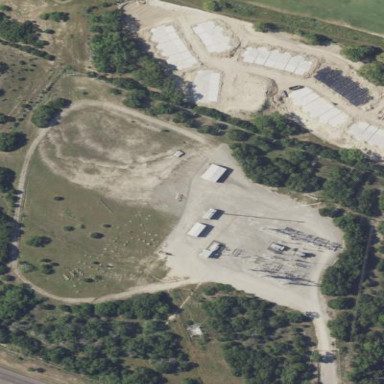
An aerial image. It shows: Outdoor distribution substation protected by fence.